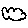
Label: cloud